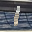
Label: 1